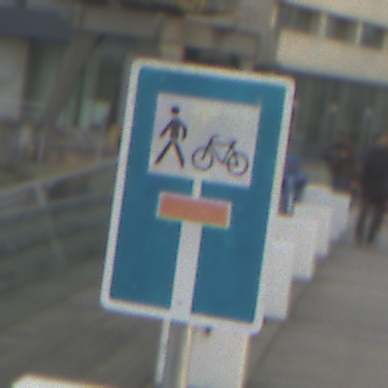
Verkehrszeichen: SackgasseRadverkehrFussgaengerDurchlaessig
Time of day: SunriseSunset
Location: Outdoor (Urban)
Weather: PartlyCloudy
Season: NotSpecified
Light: Natural